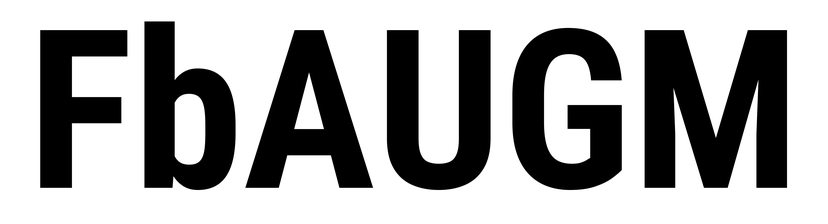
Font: Roboto_Condensed_Bold